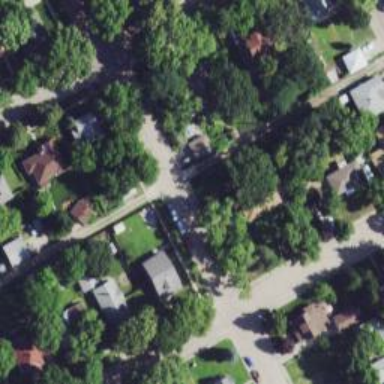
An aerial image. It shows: Alley classified as service road.